Question: I am using an iframe to include a list of content. Attached is an image of what I see in IE9 only. The spacing between images and name is off and are overlapping. I have tried multiple ways to fix this. Any ideas or suggestions?

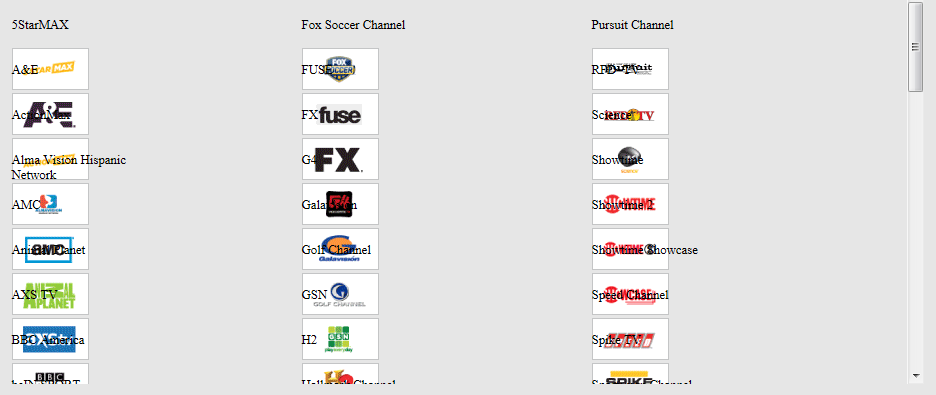
Answer: Instead of using an iframe, this issue was easily solved using a scrolling div! I don't know why I didn't think of this sooner!